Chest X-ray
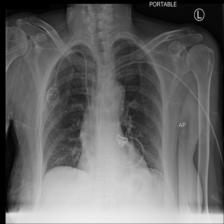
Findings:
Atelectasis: negative
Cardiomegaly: negative
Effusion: negative
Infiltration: positive
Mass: negative
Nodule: negative
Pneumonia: negative
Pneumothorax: negative
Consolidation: negative
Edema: negative
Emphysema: negative
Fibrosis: negative
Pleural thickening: negative
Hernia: negative